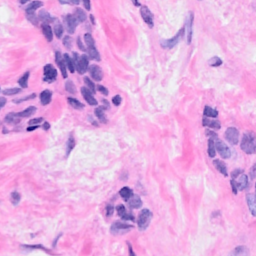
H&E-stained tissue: Breast